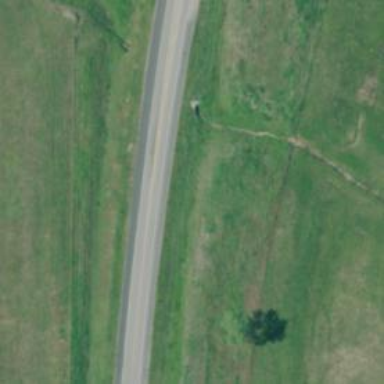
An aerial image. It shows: Asphalt road classified as primary highway.